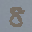
Label: 8